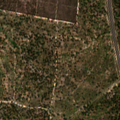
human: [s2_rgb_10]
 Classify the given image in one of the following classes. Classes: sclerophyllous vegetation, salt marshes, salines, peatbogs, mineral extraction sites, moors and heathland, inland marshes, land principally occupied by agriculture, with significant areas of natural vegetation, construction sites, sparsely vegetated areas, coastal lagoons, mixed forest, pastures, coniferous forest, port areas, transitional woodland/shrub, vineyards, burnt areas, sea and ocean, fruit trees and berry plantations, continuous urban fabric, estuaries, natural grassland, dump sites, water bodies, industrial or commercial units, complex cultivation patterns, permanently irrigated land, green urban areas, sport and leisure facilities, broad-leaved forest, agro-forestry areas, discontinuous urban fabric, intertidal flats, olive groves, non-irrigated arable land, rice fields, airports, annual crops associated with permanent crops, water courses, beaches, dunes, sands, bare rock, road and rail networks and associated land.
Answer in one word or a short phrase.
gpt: continuous urban fabric